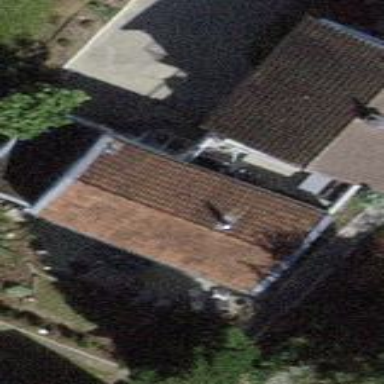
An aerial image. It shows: Building with tile roof.